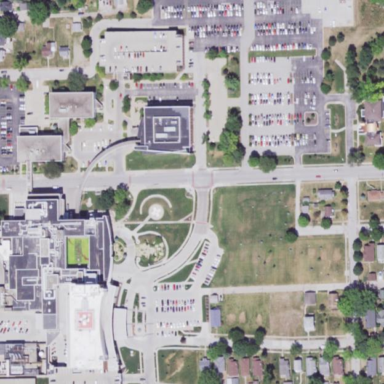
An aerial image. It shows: Hospital providing healthcare services.